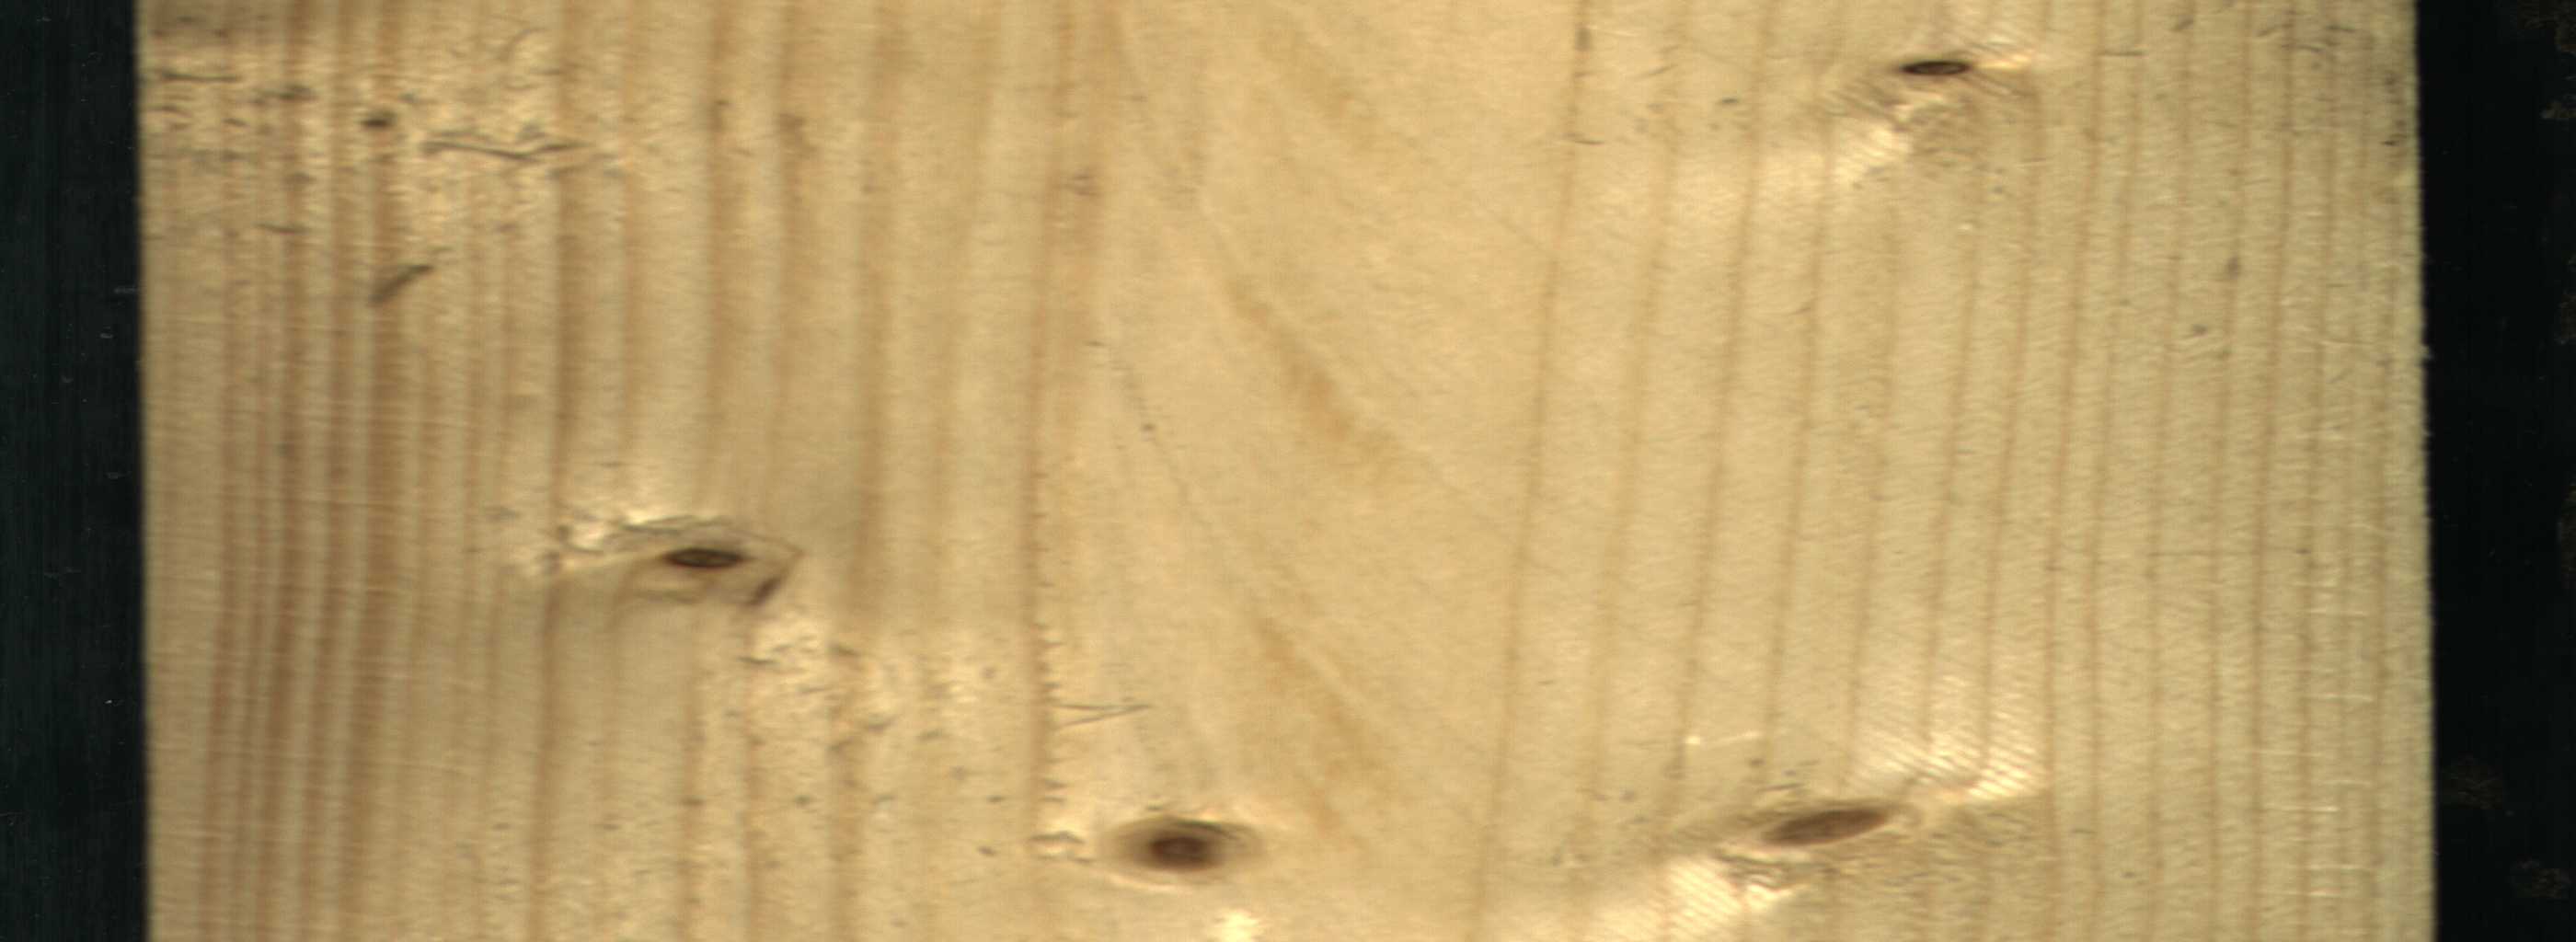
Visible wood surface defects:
Live_Knot
Live_Knot
Live_Knot
Live_Knot